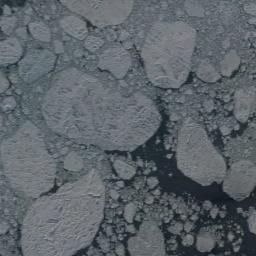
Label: sea_ice